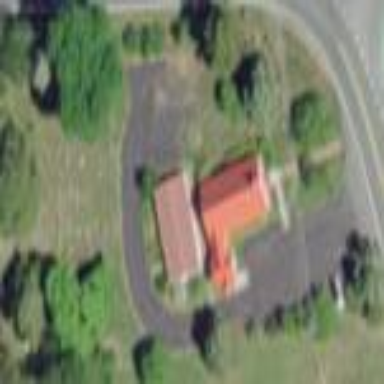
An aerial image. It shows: Historic religious building designated as place of worship.